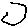
Label: hexagon